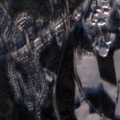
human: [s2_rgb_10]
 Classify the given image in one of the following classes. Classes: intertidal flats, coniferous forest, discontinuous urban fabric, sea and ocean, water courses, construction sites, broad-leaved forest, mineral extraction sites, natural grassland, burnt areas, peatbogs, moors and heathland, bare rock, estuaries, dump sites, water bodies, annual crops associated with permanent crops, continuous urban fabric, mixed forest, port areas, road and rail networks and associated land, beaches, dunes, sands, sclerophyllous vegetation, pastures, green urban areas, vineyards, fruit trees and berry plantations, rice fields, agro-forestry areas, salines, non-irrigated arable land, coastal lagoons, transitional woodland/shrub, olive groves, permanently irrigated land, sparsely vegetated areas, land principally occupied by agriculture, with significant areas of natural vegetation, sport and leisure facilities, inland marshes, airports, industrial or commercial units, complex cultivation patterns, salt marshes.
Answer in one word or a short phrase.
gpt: discontinuous urban fabric, industrial or commercial units, mineral extraction sites, dump sites, green urban areas, land principally occupied by agriculture, with significant areas of natural vegetation, mixed forest